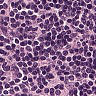
Metastatic tissue present: no